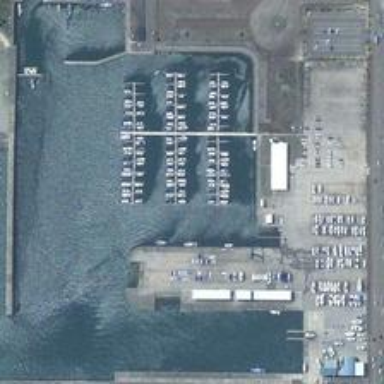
Three rows of boats are in a port near a wharf .